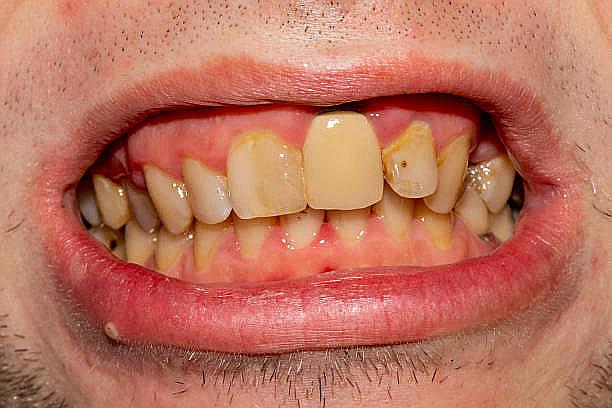
Condition: Gingivitis